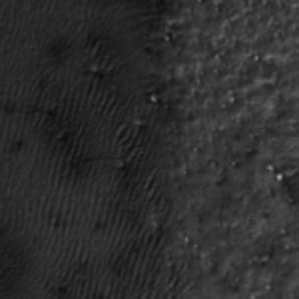
Label: frost